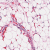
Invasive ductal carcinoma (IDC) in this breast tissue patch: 0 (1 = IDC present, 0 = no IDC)